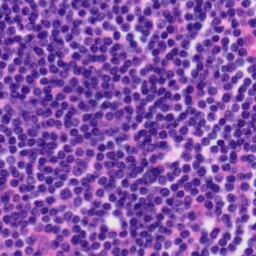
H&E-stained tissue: Tonsil